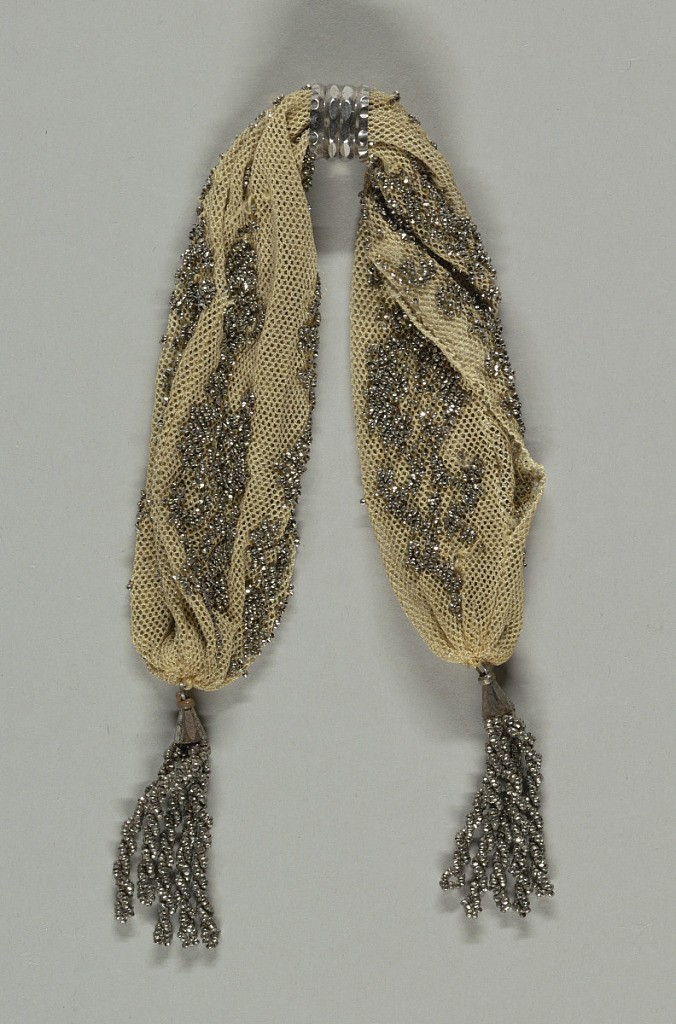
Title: Miser's purse
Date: early 19th century
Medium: silk, steel Technique: embroidered netting
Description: Cream colored silk miser's purse with designs of flowers in cut steel beads.  Tassels are made from cut steel loops.  Single ring of steel, grooved ornament to fasten purse.